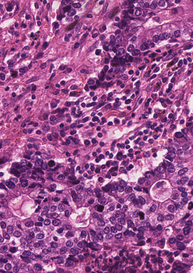
Tumor epithelial tissue: yes
Tumor-associated stroma tissue: yes
Normal tissue: no